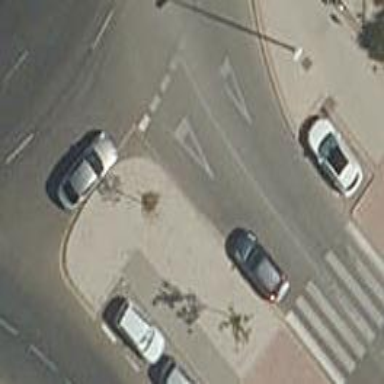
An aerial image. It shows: Road with "give way" sign.